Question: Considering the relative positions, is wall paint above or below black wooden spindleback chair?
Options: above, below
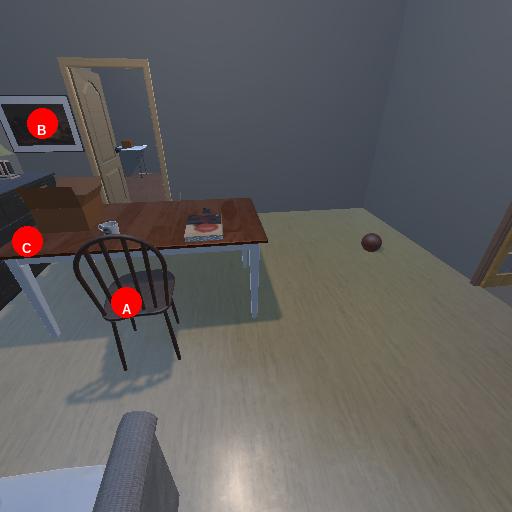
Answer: above